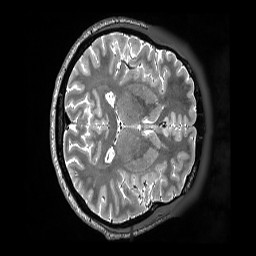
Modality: T2w
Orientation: axial
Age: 36
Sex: male